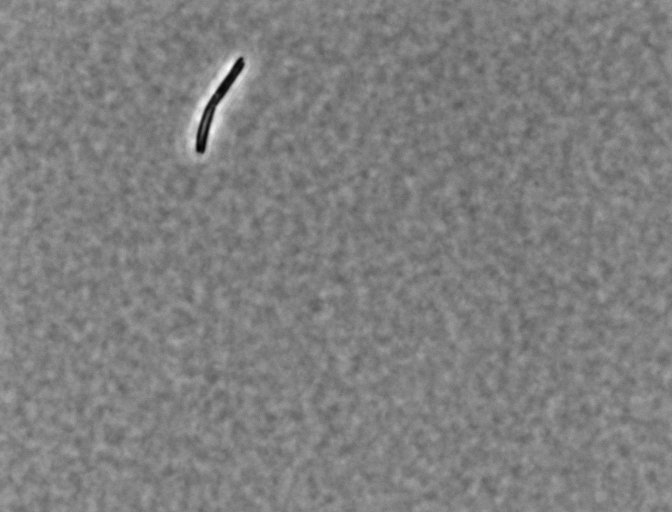
Bacillus subtilis